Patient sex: M
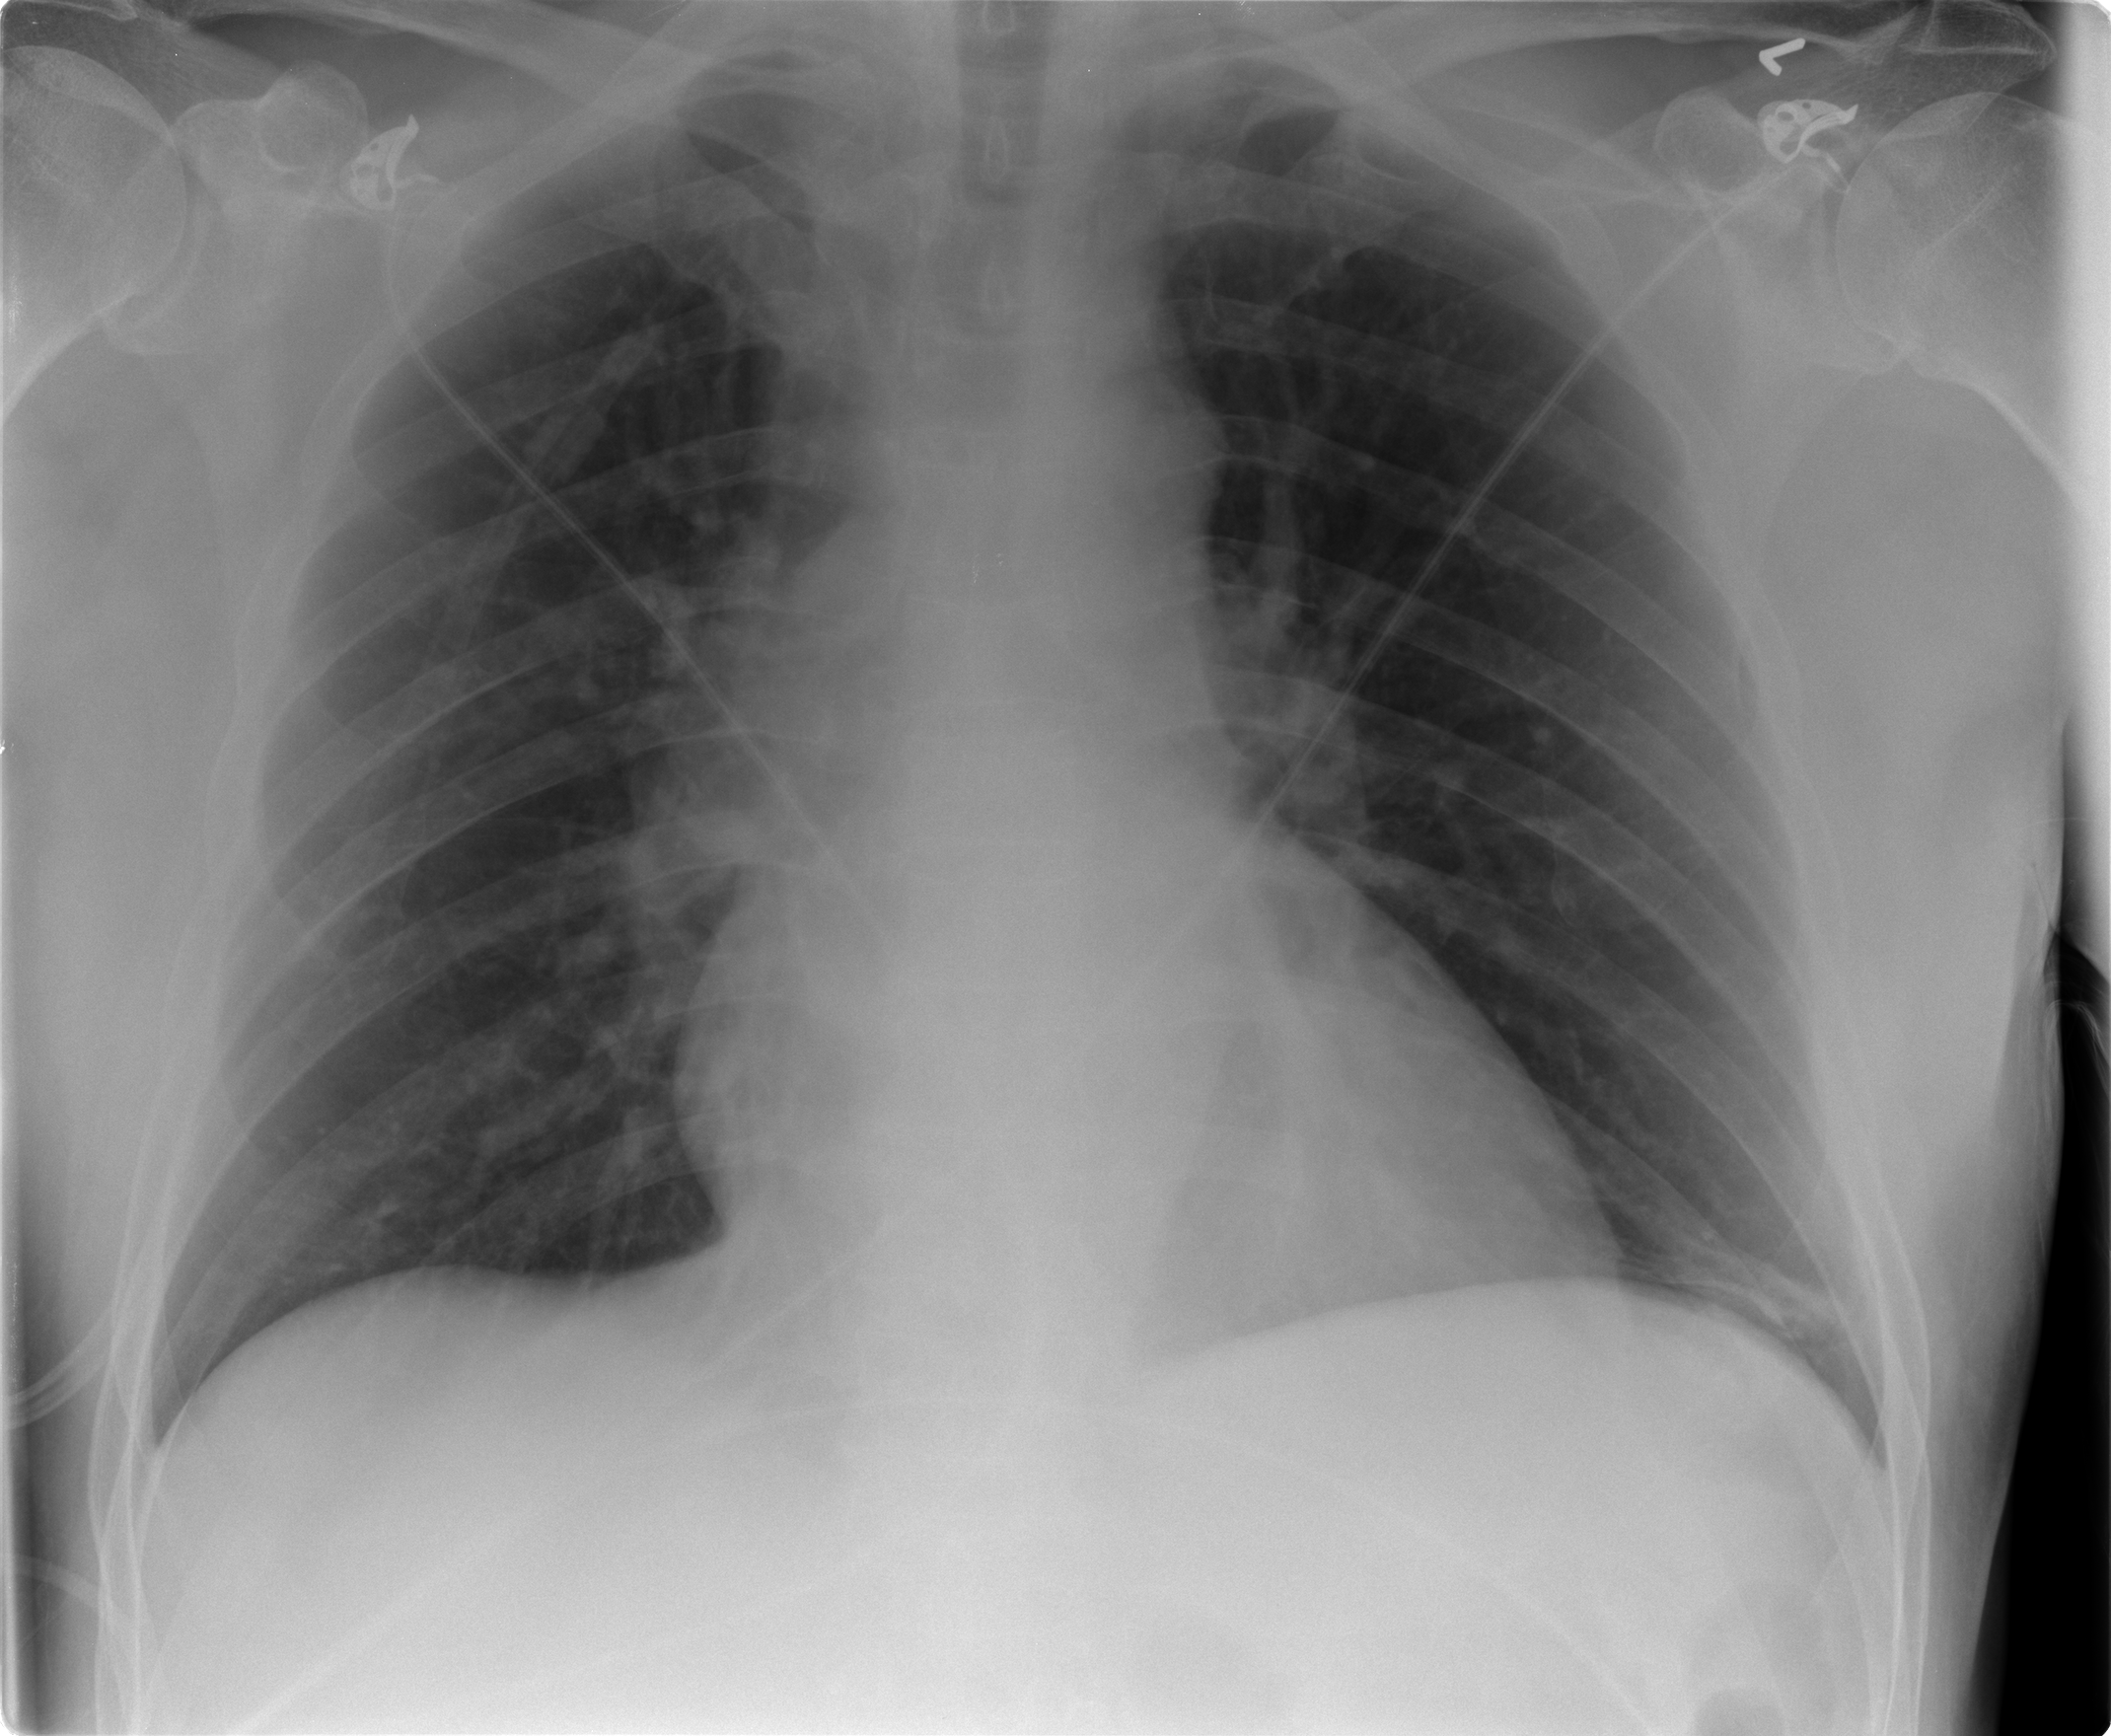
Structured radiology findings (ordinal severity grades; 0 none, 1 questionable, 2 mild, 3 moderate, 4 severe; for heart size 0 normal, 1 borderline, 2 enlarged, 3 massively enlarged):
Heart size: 0
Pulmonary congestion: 0
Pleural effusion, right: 1
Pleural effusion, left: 1
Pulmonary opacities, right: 0
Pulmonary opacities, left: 0
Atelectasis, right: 0
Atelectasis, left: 1